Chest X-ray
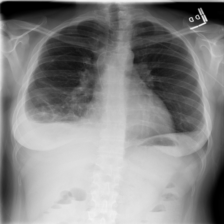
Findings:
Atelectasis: positive
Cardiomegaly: negative
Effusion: positive
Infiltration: negative
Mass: positive
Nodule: positive
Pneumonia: negative
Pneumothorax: negative
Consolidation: positive
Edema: negative
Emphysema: negative
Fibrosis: negative
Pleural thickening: negative
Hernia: negative